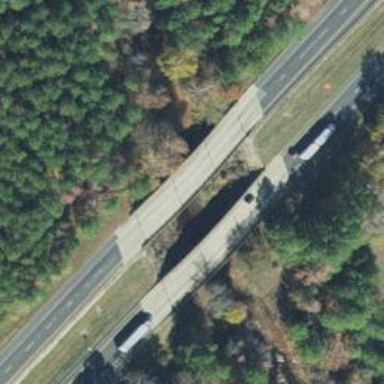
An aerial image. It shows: Beam-structured bridge on motorway.